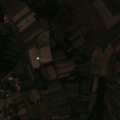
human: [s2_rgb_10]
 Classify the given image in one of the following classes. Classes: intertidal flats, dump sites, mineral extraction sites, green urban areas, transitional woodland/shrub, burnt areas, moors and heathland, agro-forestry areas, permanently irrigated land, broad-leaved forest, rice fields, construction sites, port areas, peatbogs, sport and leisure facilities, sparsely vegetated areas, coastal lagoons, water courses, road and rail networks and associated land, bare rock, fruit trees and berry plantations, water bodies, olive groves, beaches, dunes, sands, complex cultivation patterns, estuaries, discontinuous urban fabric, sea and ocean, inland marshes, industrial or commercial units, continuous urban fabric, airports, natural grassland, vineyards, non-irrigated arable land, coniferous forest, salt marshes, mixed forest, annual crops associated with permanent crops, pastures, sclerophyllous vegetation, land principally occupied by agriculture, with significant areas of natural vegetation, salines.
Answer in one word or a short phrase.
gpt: discontinuous urban fabric, non-irrigated arable land, complex cultivation patterns, land principally occupied by agriculture, with significant areas of natural vegetation